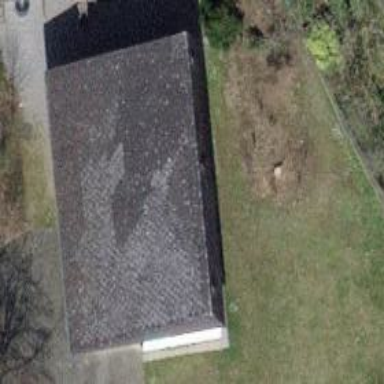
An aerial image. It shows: Kindergarten building.